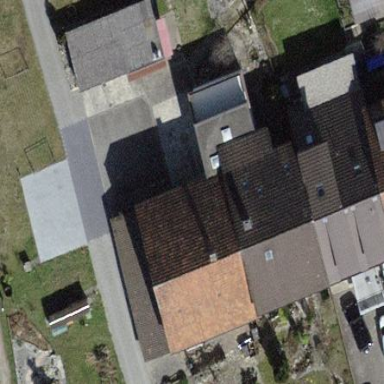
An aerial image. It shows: Building with tiled roof.